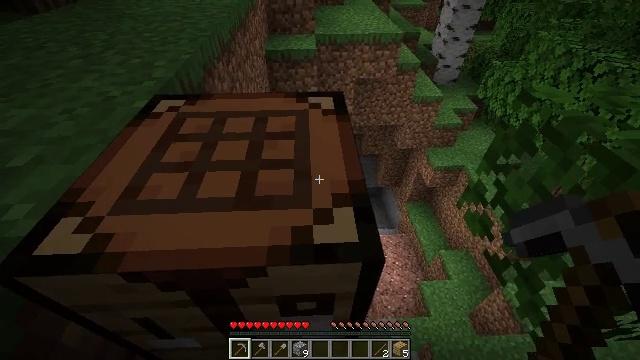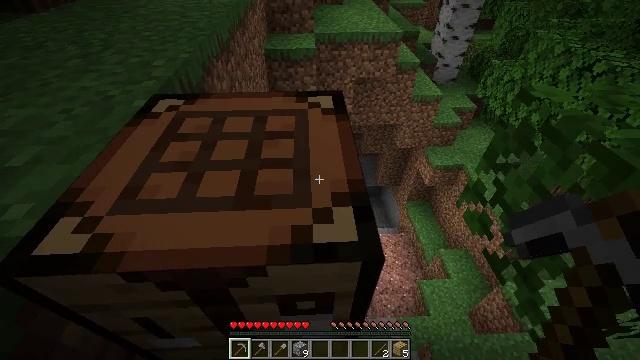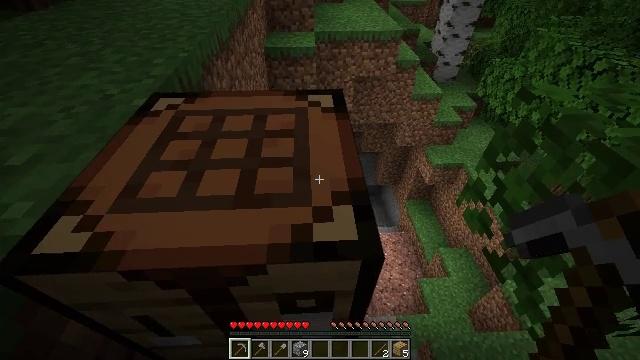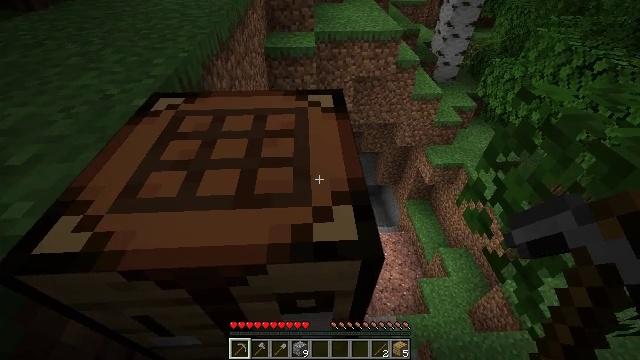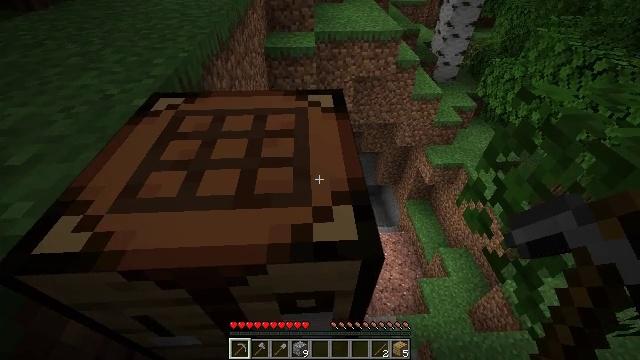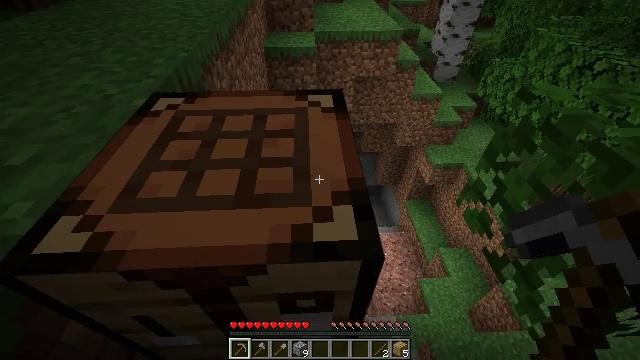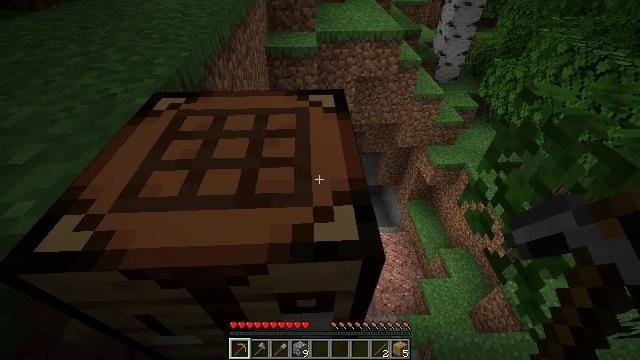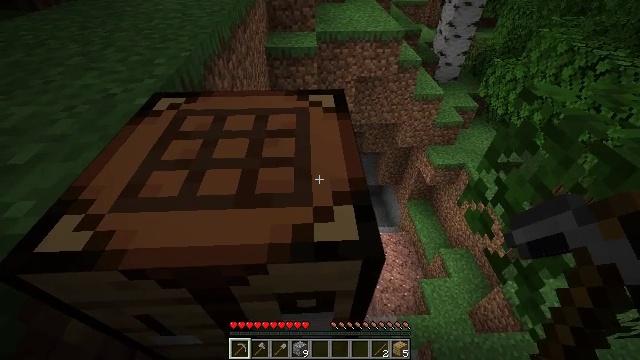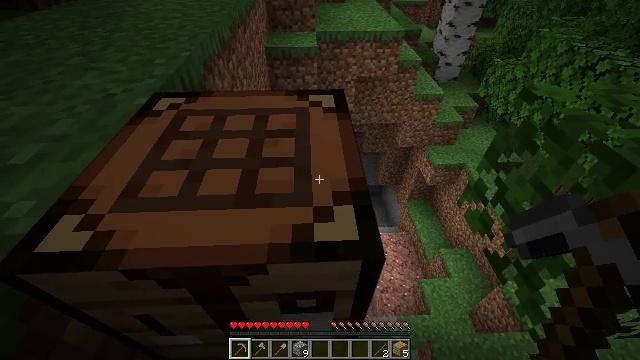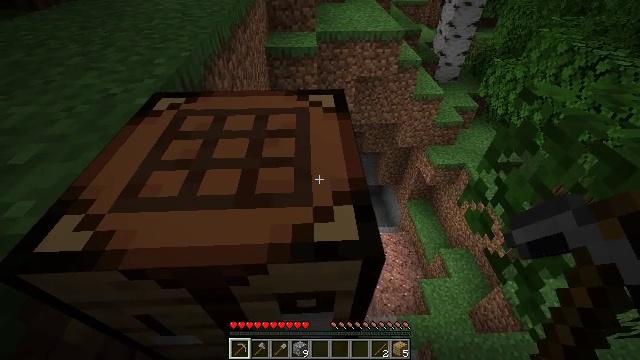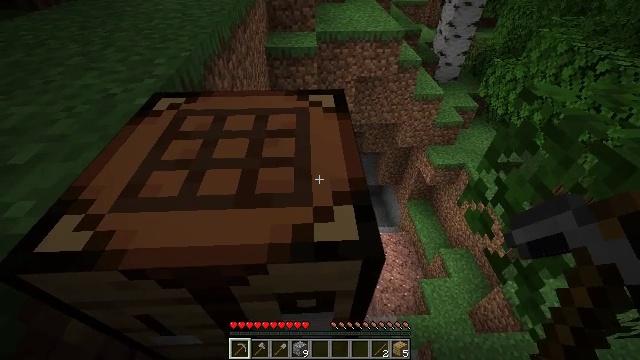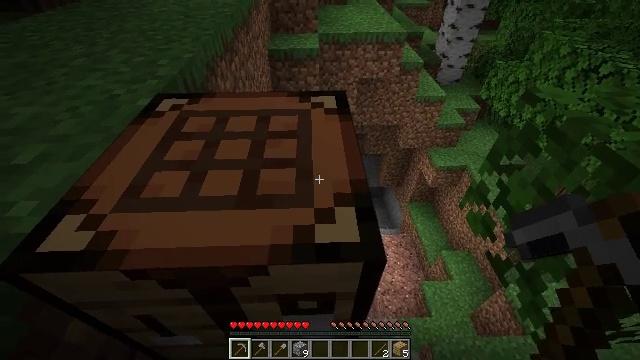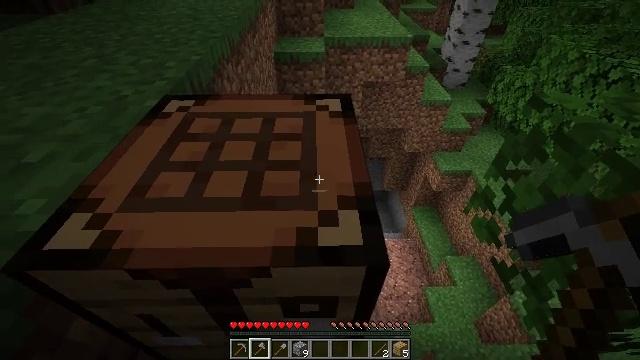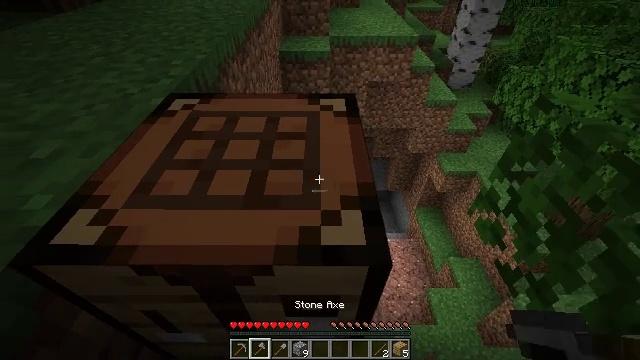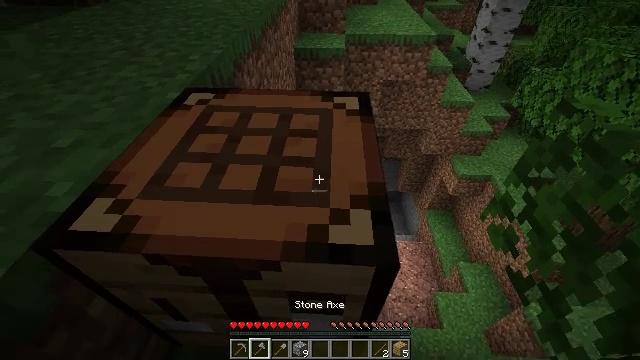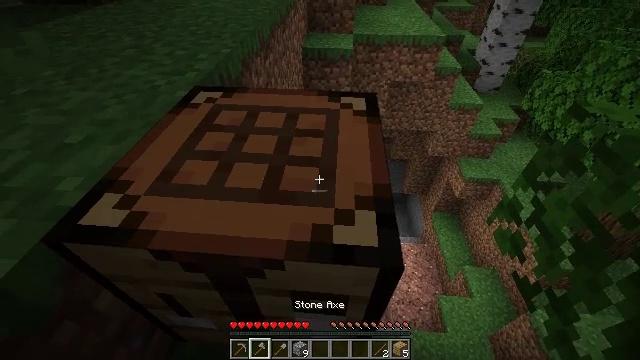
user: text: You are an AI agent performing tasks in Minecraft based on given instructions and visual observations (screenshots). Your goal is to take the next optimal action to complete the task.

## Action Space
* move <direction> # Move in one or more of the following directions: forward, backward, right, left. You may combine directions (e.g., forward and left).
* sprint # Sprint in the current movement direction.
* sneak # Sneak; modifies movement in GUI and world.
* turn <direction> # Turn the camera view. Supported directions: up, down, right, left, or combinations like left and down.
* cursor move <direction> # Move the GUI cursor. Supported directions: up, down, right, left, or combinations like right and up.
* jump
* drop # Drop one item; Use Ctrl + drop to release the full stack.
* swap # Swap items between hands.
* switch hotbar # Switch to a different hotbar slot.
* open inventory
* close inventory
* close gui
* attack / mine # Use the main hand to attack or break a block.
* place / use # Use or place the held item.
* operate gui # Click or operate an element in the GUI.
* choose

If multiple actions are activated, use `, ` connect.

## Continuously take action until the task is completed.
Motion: motion action
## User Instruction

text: Get the crafting table into the inventory.
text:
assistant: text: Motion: no_op
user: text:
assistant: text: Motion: no_op
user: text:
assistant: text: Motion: no_op
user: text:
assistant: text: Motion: no_op
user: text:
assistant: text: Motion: no_op
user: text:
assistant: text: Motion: no_op
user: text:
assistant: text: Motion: no_op
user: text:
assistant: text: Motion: no_op
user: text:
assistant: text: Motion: no_op
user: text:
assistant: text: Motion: no_op
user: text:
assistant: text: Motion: no_op
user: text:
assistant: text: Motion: turn left, switch to hotbar 2
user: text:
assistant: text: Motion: turn left, switch to hotbar 2
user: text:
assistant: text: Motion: turn left, switch to hotbar 2
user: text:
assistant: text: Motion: turn left
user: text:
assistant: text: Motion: attack / mine
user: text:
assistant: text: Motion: attack / mine
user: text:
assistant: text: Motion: attack / mine
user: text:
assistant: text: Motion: attack / mine
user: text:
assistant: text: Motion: attack / mine
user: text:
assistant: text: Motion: attack / mine
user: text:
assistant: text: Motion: attack / mine
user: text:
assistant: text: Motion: attack / mine
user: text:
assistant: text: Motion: attack / mine
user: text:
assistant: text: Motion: attack / mine
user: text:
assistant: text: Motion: attack / mine
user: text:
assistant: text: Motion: attack / mine
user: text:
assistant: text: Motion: attack / mine
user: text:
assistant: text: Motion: attack / mine
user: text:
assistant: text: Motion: attack / mine